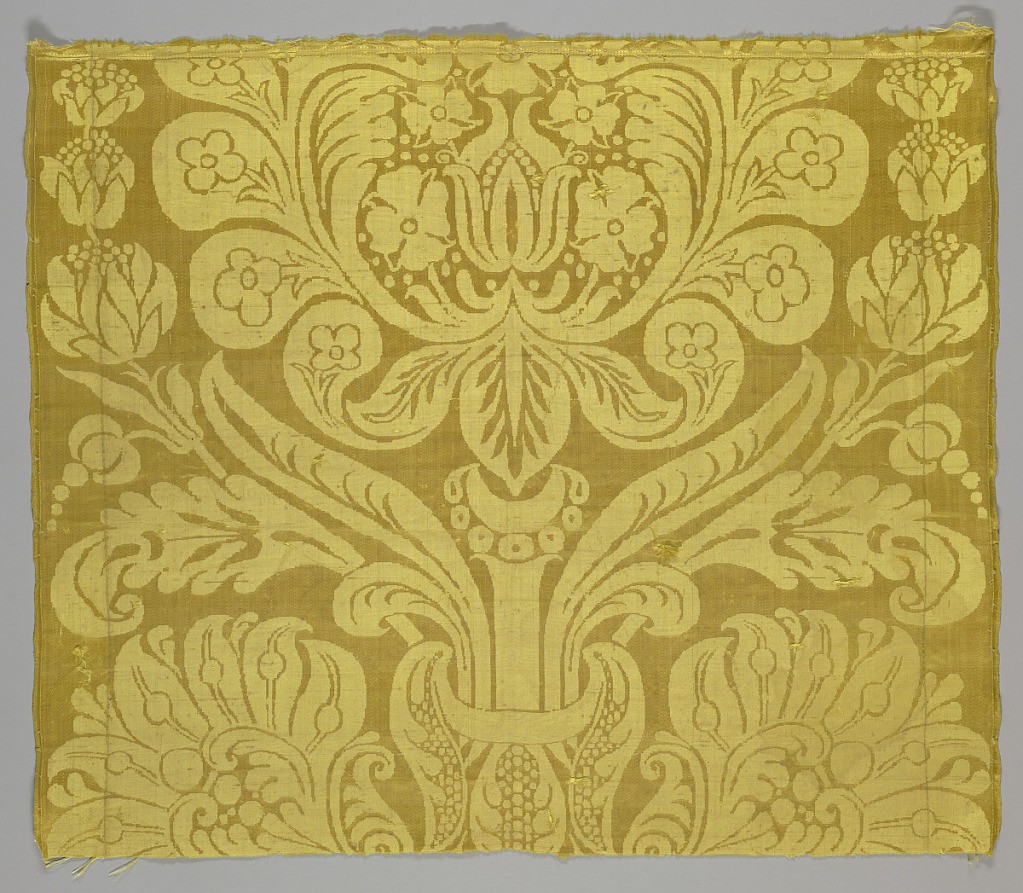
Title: Fragment
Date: late 16th–early 17th century
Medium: silk Technique: 8-harness satin damask plus plain weave
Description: Yellow silk damask with a large-scale repeat of symmetrically branching flowers and foliage.